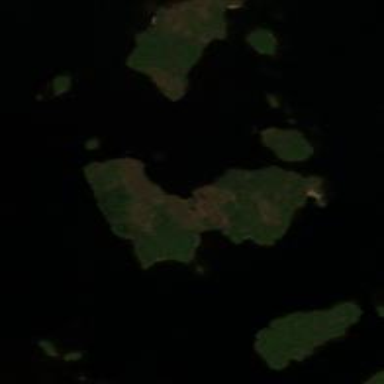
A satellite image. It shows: Islet.